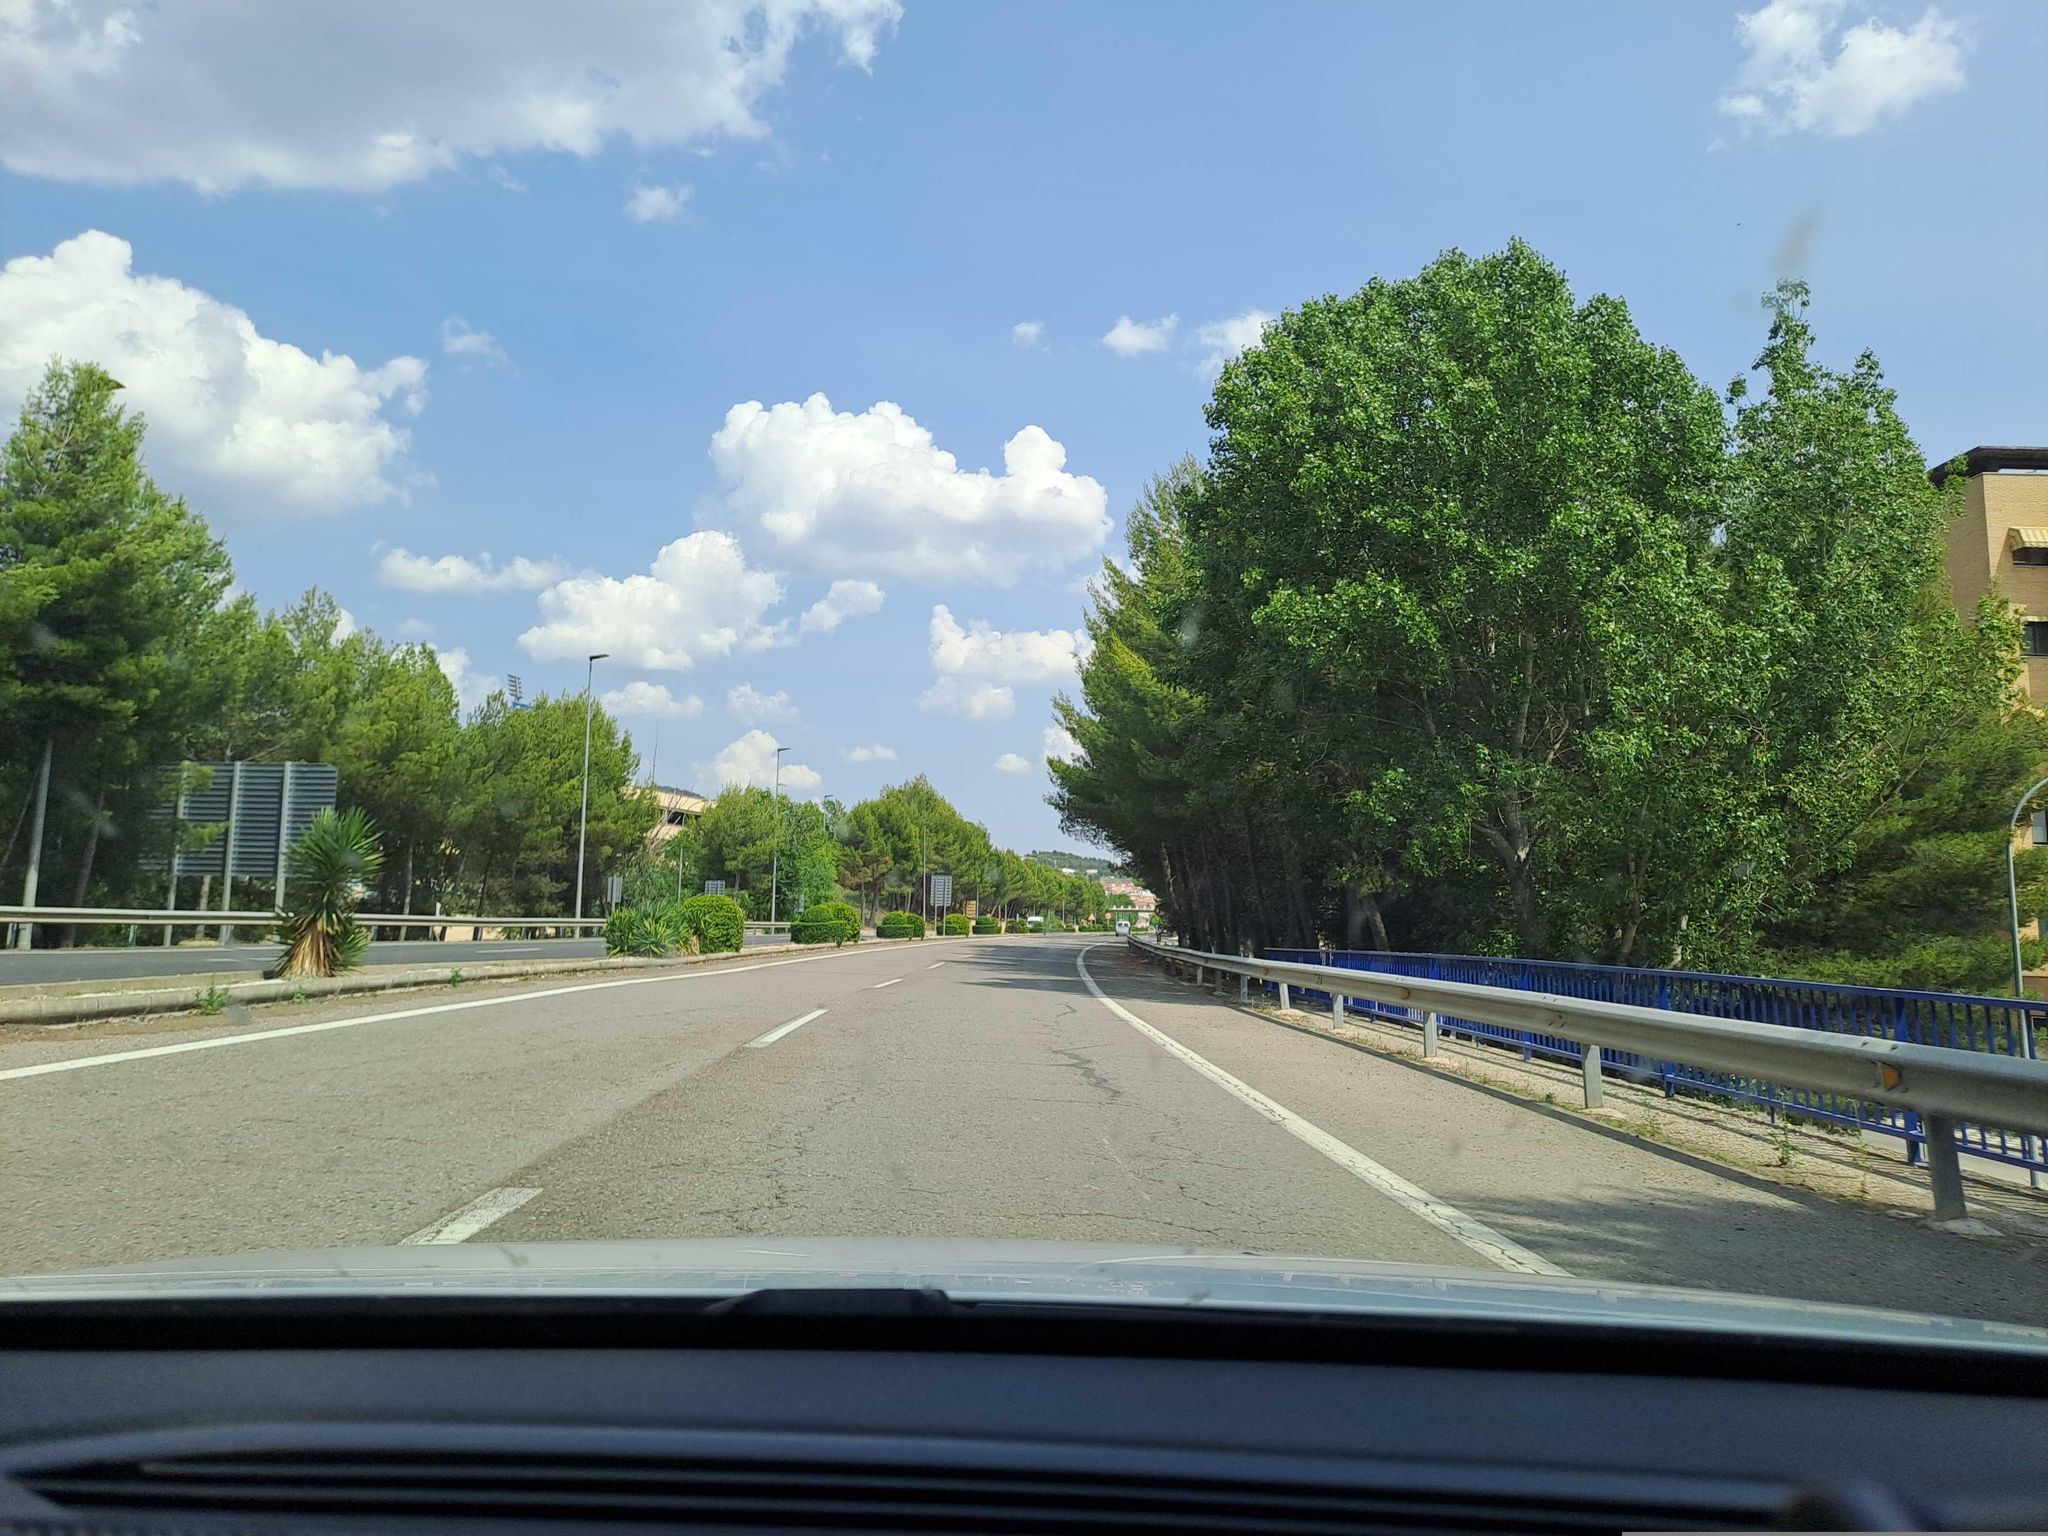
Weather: clear
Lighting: day
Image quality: good
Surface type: driving surface
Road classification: primary, motorway
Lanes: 2.0
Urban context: dense urban cluster
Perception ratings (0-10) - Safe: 3.07, Lively: 3.61, Beautiful: 6.96, Boring: 3.68, Depressing: 5.54, Wealthy: 3.9